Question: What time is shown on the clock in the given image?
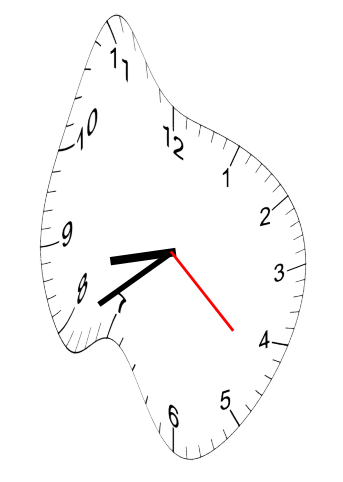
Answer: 08:39:22